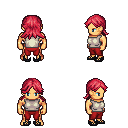
a pixel art fantasy rpg character, male body template, human, tanned skin, white sleeveless shirt, red pants, ruby red loose hair, ghillies, four views (front, back, left, right), 2x2 character sprite sheet, small pixel art, hard edges, no anti-aliasing